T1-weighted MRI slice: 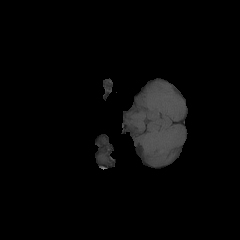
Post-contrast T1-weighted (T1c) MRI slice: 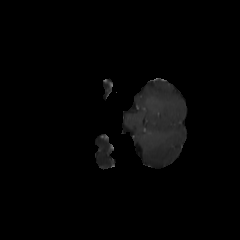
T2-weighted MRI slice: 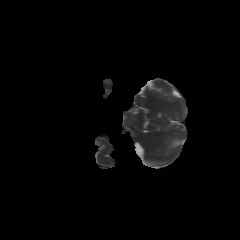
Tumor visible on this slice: no